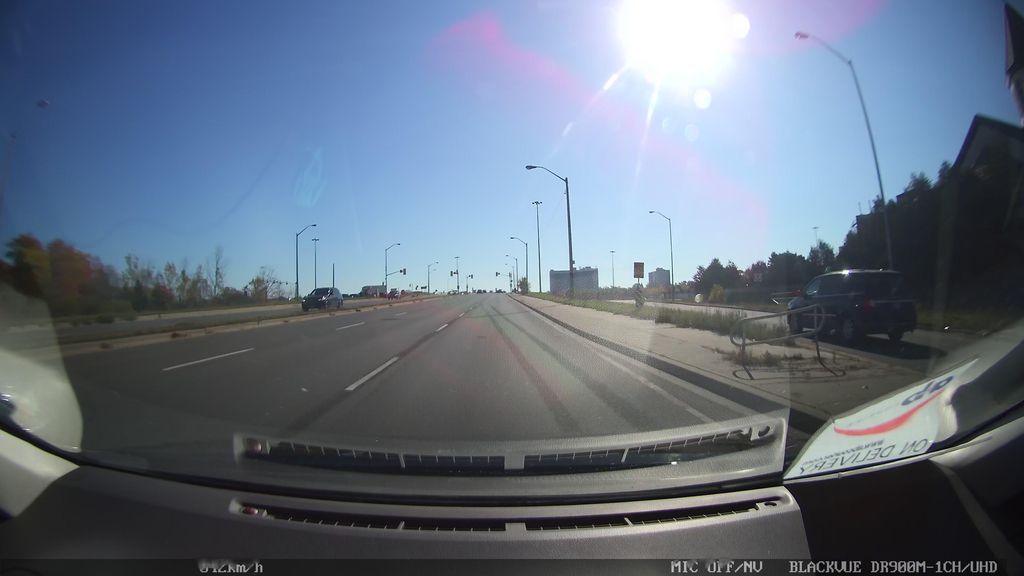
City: toronto